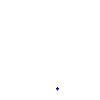
Particle: kaon